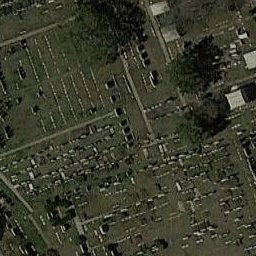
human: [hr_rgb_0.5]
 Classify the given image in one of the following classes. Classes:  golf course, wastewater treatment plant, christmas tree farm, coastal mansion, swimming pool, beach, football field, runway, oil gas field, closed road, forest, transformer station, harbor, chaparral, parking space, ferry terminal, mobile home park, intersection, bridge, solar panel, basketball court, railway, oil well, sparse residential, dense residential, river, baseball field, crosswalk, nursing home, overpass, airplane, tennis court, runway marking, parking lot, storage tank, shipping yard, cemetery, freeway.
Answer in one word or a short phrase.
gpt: cemetery